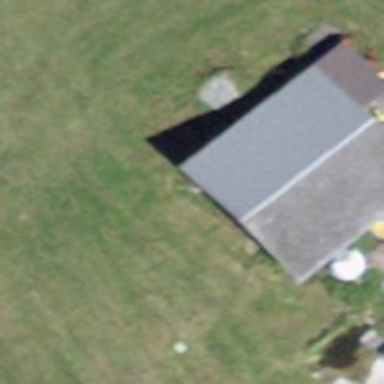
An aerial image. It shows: Farm auxiliary building.